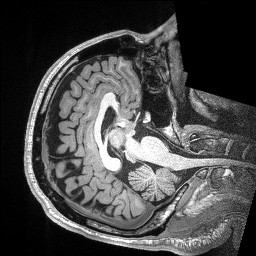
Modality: T1w
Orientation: axial